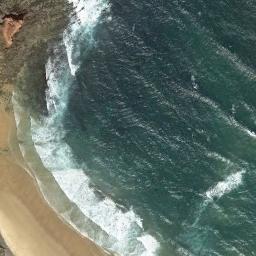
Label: beach